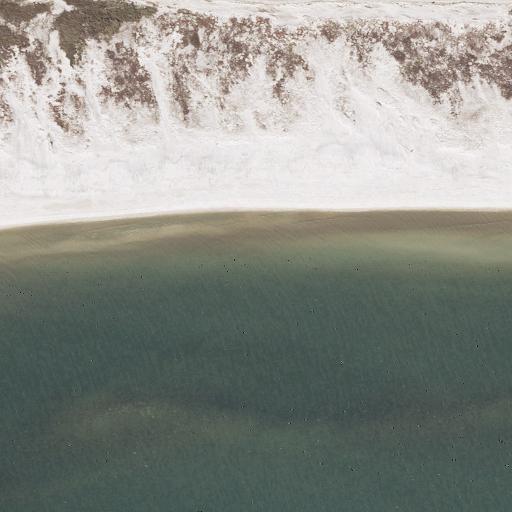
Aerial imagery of island in Mississippi named Petit Bois Island containing open water, barren land, and herbaceous wetlands